Question: Im using Union server for my iOS (Starling) billiard game.

So far the connections work great.
My question is:
1. How would you handle the transfer of the ball positions from the opponent.
Lets say I make the break, and I want to copy that shot to the other player?
1. Do you think its a good idea to send a message over union every frame (x, y)?
Will this cause latency problems?
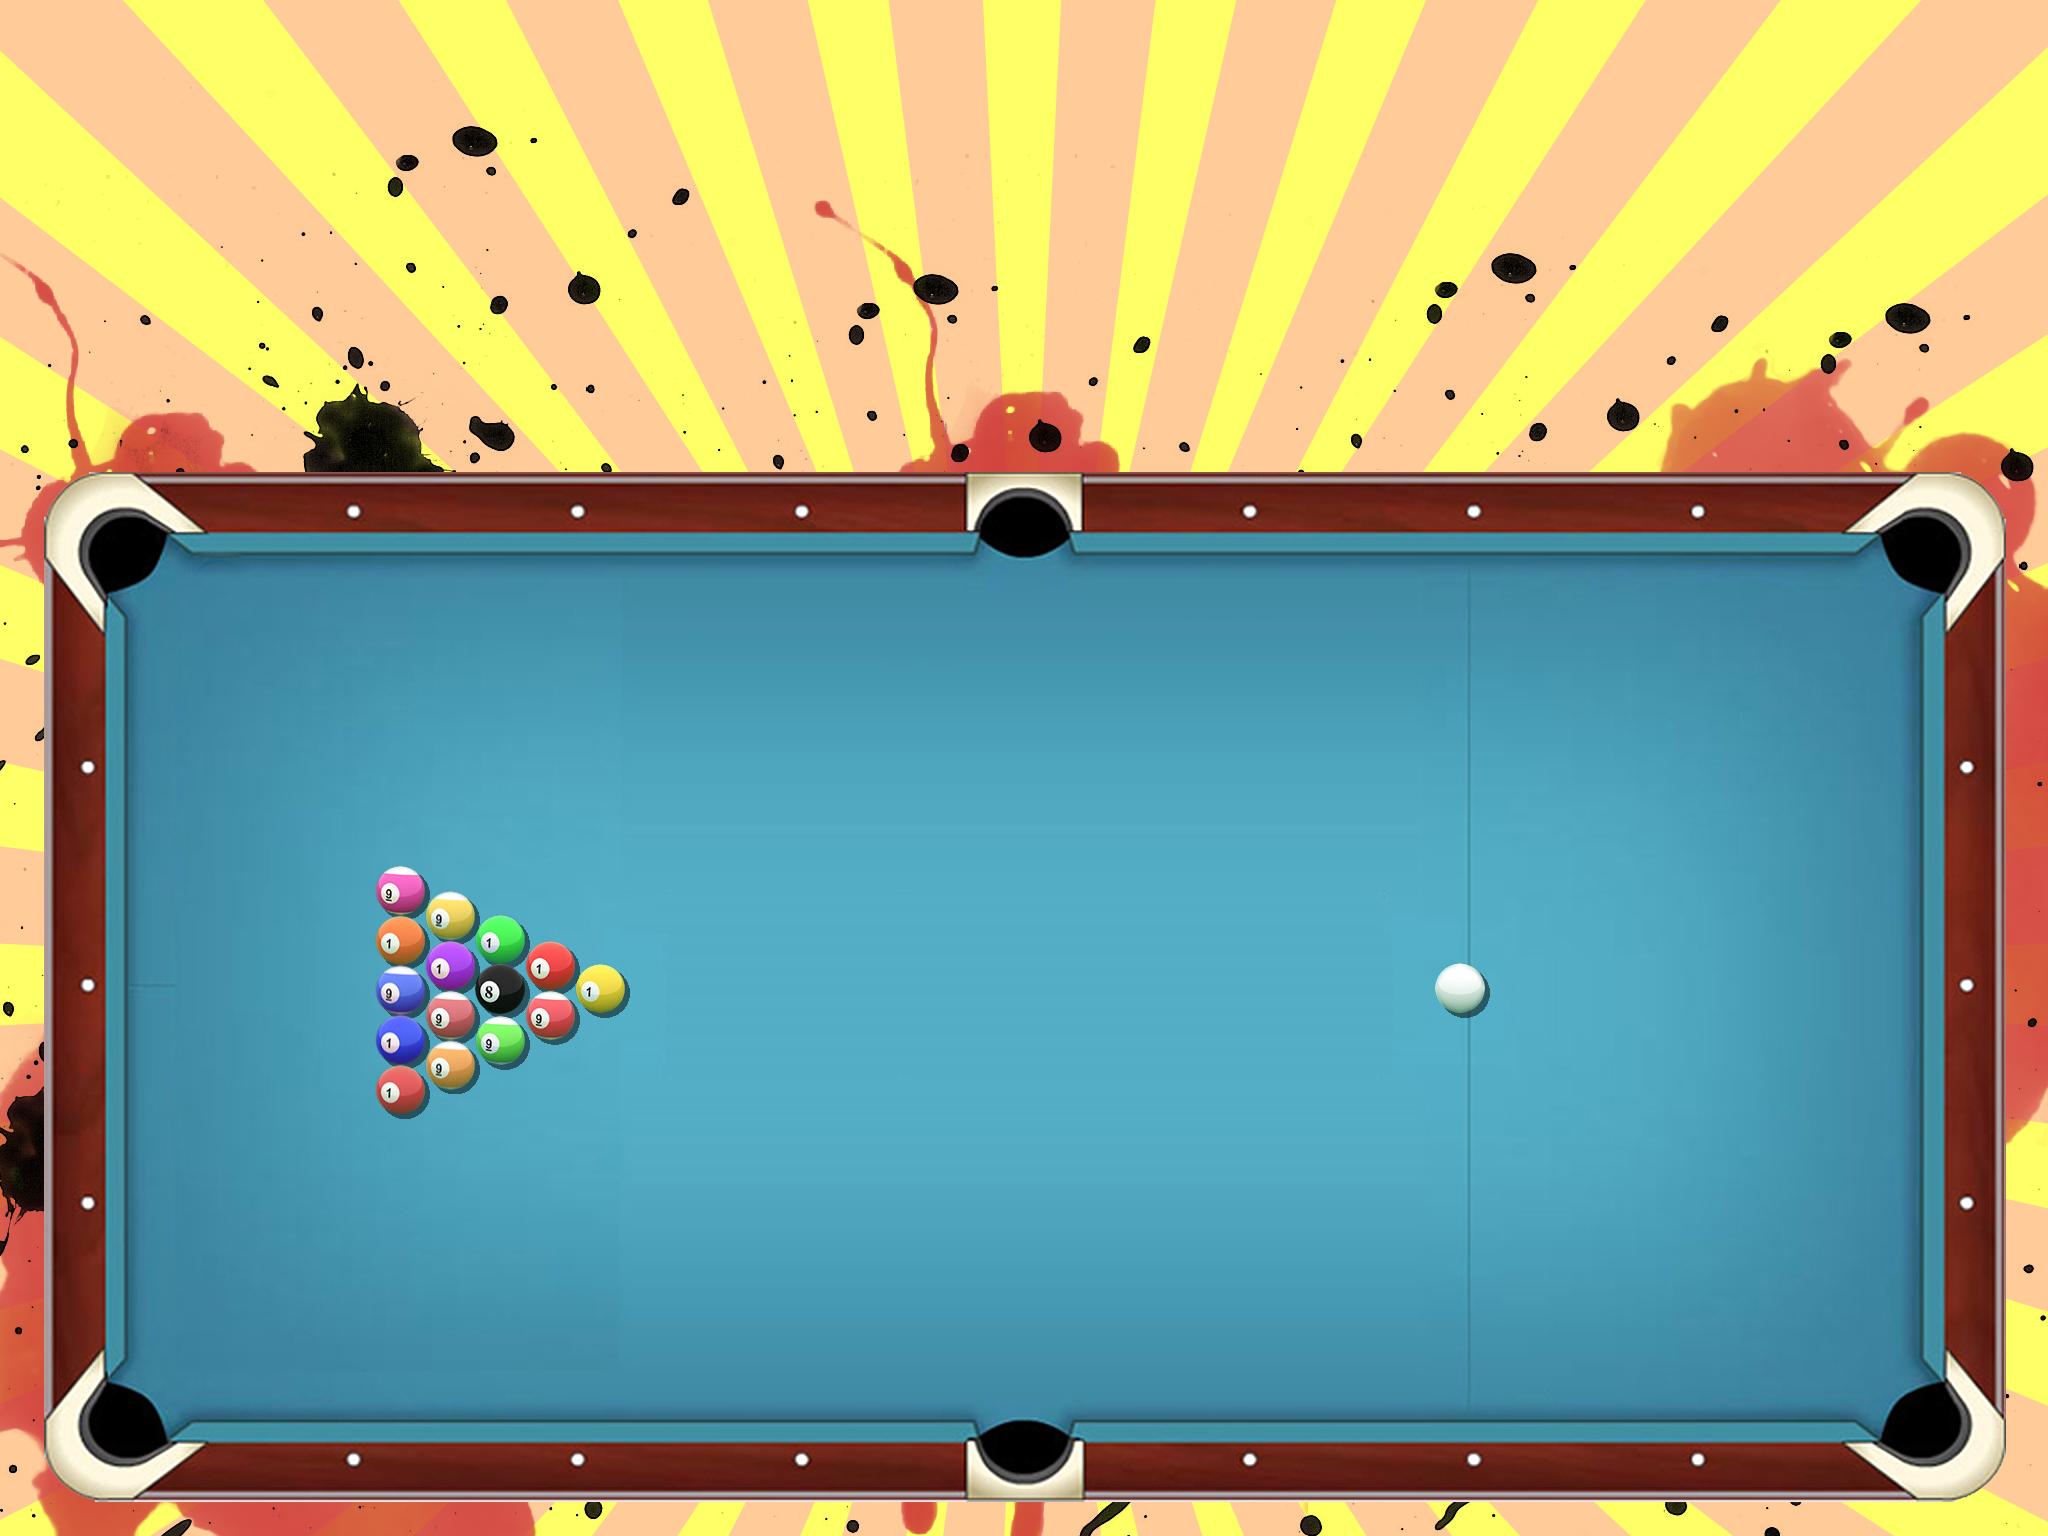
Answer: First about your question:
The game is installed on both devices, the rules are same. So on shot send the white balls force and all other properties you modify. On the receiving device add that force etc. and the ball will repeat the action done by the sending user.
Now the sad part:
I will be the first one to disappoint you - even if you solve your problem and send the message from player to player with out problems the result won't be pleasant: box2d calculations are optimised for performance, but the result will differ as it's calculated with approximate accuracy. As a result even on the same device the balls will end up in a different location on different runs. You won't notice it in one-two hits, but after playing for a minute you'll end up with deferent ball locations.
You can also try to send a message of every ball position in space after all balls stop moving and relocate the remote users ball positions. After that "correcting" message was received return the control to the player.
We had a similar game and I just wrote my own 2d engine. If you're working only with ball to ball and ball to rectangle collisions it's easy to write your own engine.